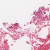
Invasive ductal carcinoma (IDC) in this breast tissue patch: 0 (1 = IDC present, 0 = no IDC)